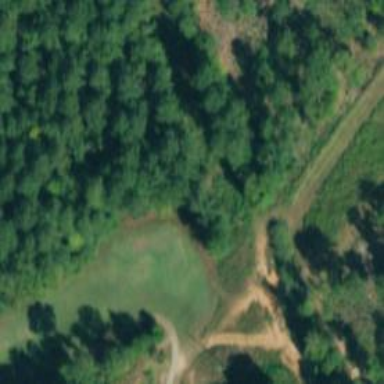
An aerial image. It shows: Golf tee.